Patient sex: M
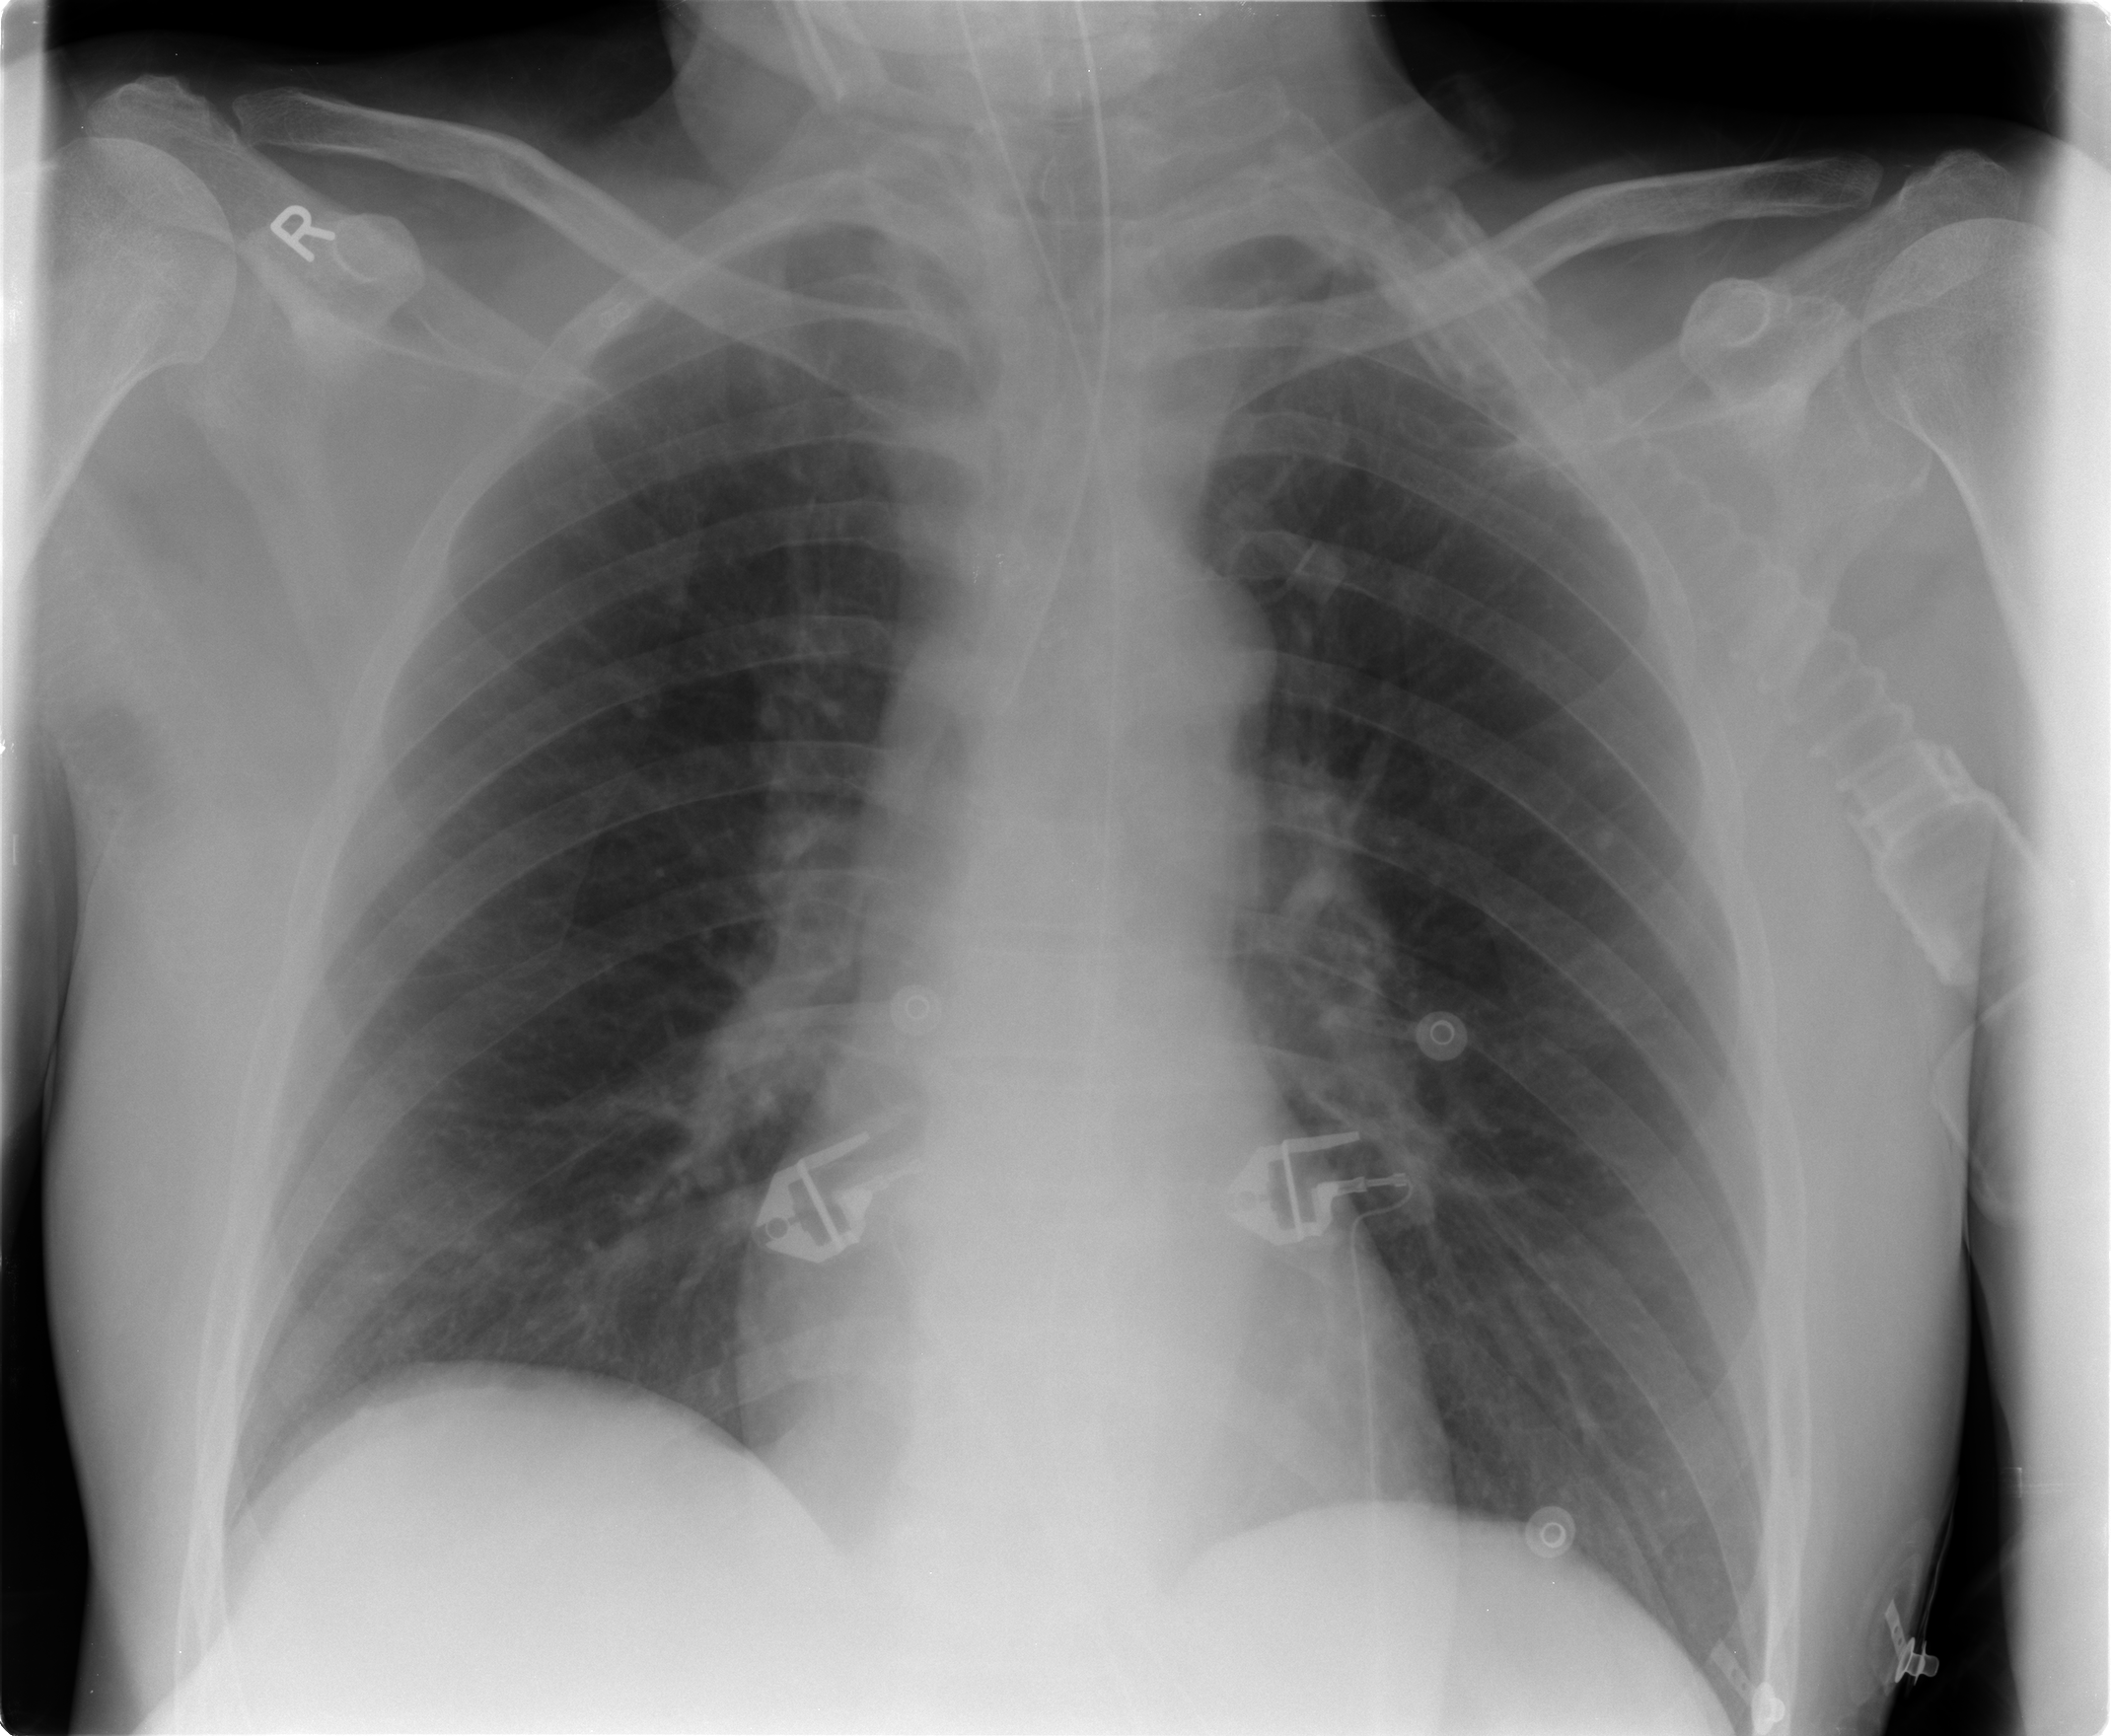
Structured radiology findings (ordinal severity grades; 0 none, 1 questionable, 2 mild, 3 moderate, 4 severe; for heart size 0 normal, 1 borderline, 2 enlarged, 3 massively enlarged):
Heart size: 0
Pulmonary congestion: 1
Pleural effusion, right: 0
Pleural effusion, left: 0
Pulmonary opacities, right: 0
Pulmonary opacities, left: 0
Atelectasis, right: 0
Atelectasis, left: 0